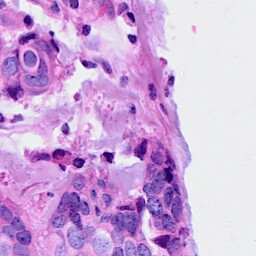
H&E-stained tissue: Breast